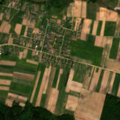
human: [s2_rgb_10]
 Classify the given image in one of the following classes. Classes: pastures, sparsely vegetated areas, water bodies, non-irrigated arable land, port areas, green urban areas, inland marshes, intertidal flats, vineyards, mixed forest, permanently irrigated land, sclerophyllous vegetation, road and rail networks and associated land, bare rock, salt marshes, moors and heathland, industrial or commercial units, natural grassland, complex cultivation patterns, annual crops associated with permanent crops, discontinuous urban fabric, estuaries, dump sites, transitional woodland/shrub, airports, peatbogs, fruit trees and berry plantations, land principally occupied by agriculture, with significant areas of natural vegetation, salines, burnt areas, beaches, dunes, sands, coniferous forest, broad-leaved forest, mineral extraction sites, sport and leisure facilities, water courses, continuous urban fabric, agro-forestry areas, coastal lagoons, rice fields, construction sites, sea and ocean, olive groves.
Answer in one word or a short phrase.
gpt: discontinuous urban fabric, non-irrigated arable land, complex cultivation patterns, land principally occupied by agriculture, with significant areas of natural vegetation, mixed forest